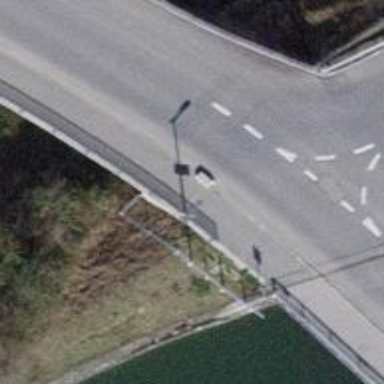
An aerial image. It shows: Sidewalk.